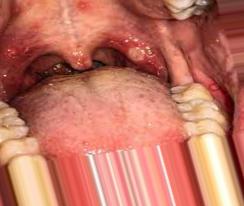
Condition: Mouth Ulcer